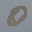
Label: 0